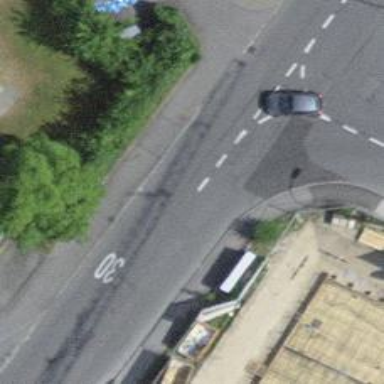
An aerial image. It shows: Kerb serving as barrier.